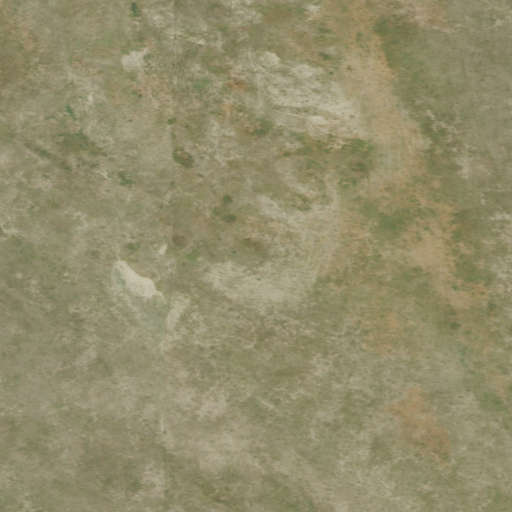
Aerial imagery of cliff(s) in Nebraska named Eagle Point containing only grassland